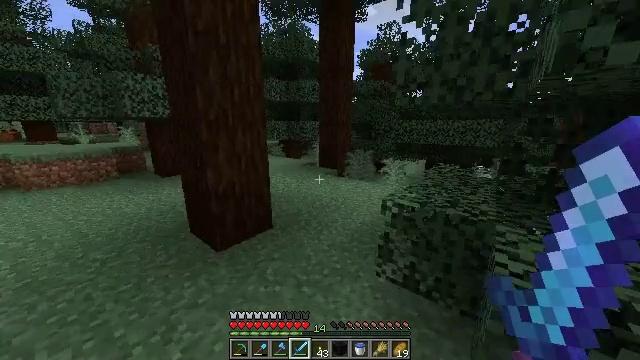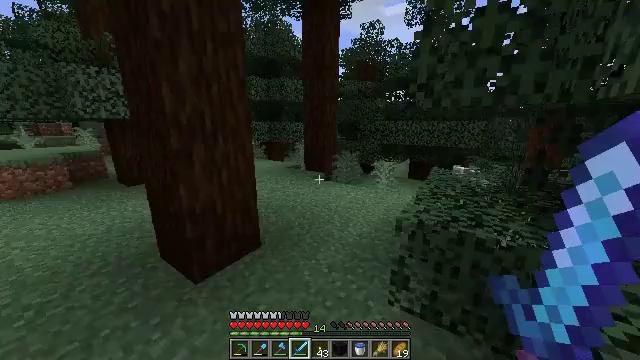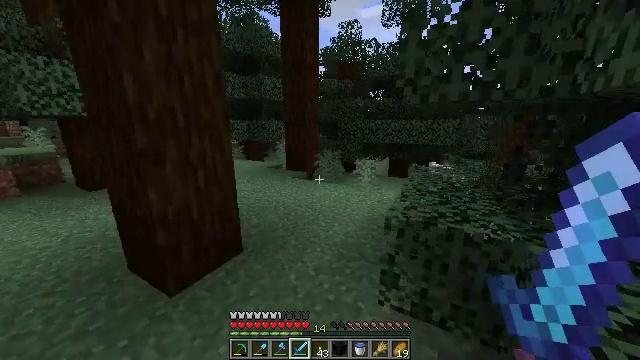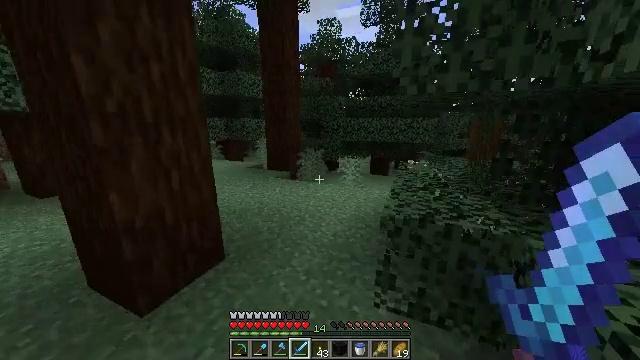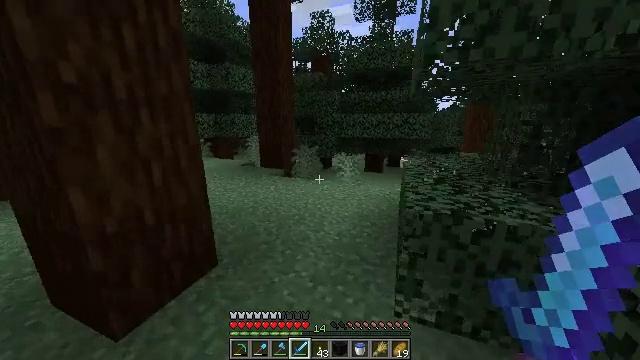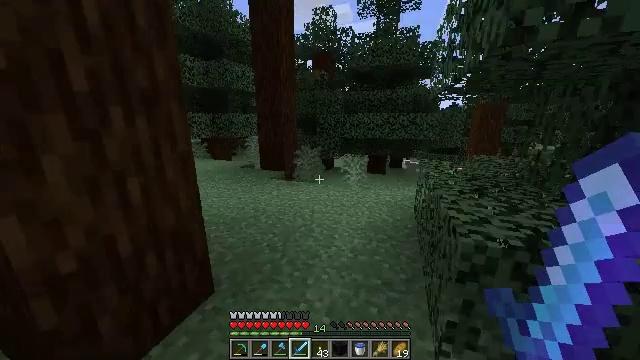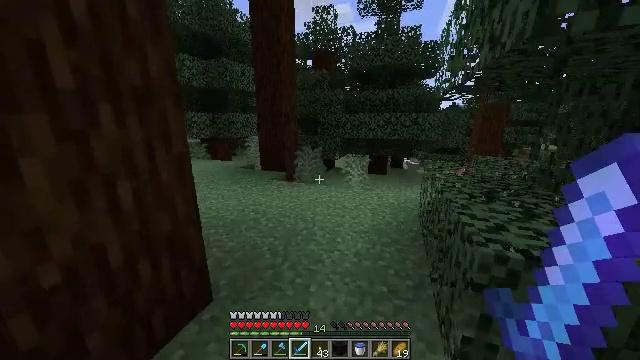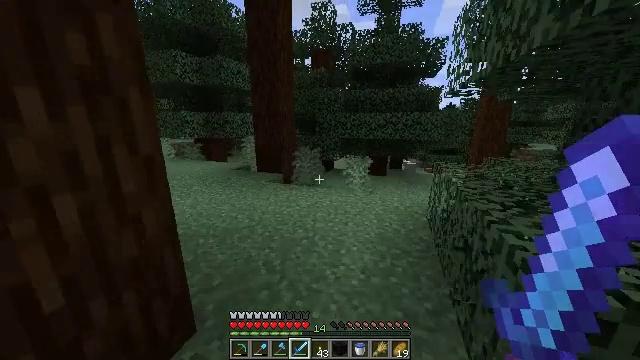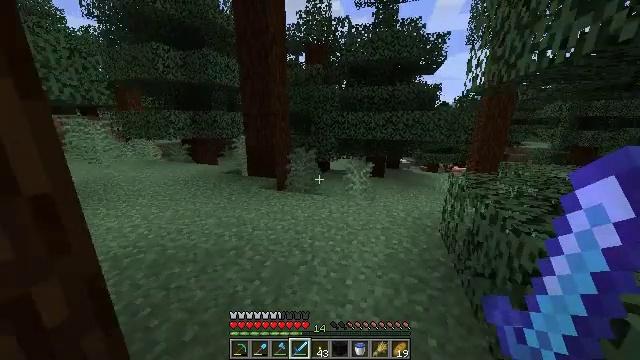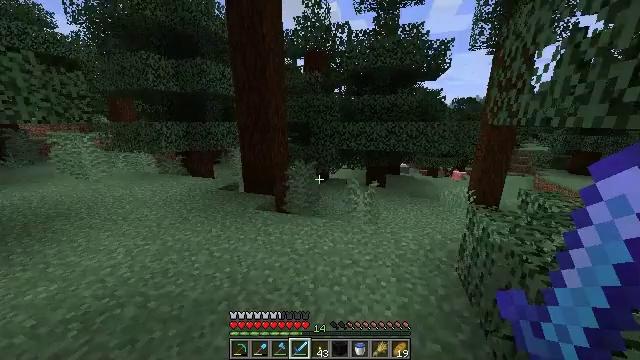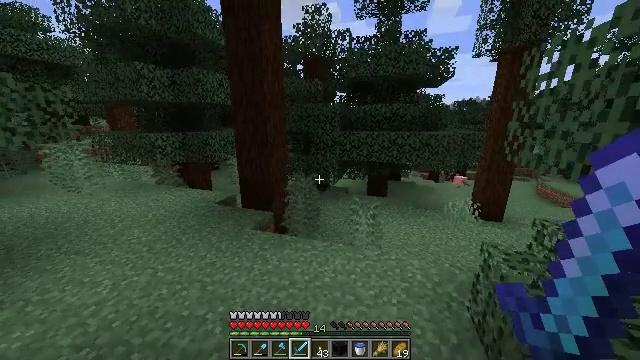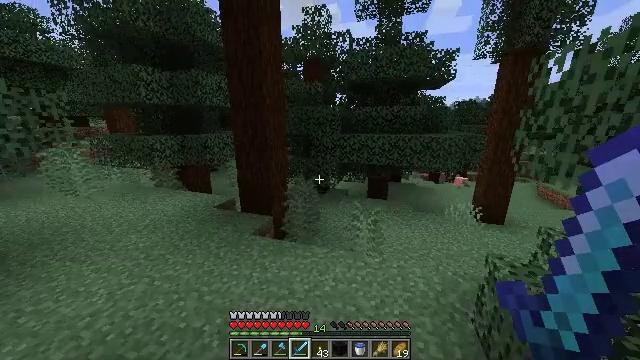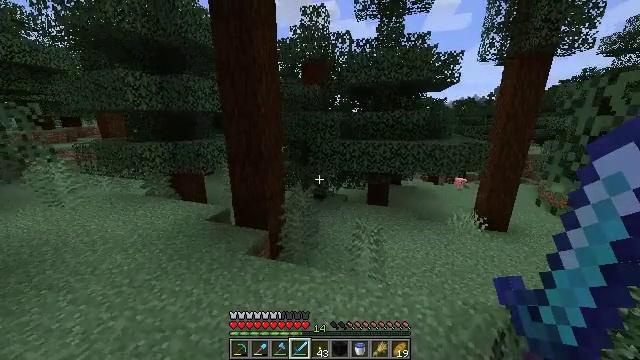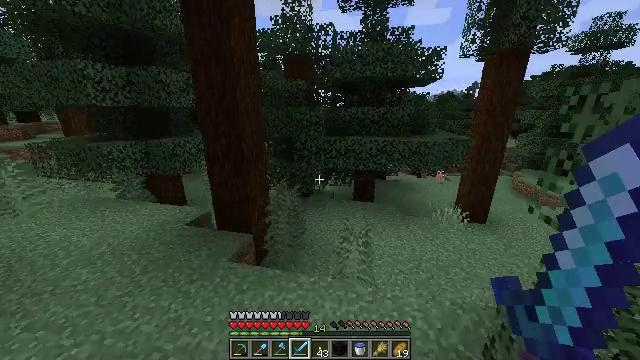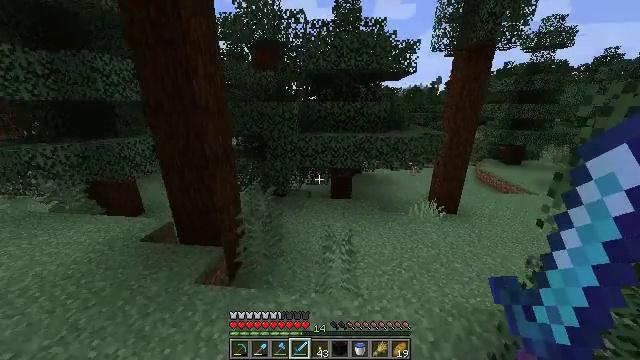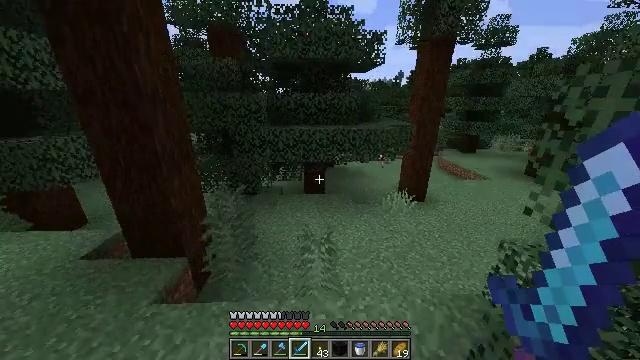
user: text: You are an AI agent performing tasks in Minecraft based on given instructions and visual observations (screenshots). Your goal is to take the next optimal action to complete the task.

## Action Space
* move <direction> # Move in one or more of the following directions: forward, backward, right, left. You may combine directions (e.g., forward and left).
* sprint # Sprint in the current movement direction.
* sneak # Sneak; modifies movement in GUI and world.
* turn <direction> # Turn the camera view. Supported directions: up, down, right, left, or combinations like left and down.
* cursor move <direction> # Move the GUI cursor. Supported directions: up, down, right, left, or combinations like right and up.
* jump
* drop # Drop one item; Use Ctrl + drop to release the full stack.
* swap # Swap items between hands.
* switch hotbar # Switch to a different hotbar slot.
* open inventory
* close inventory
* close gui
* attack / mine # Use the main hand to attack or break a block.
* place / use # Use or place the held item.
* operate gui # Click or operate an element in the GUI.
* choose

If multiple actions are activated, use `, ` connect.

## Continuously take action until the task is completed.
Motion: motion action
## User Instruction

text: Gather materials from the sweet berry bush.
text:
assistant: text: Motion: move forward, sprint, turn right
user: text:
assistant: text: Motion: move forward, sprint, turn right
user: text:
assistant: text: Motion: move forward, sprint, turn right
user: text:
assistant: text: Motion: move forward, sprint, turn right
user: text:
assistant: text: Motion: move forward, sprint
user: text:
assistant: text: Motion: move forward, sprint
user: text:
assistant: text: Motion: move forward, sprint
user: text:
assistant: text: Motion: move forward, sprint, turn right
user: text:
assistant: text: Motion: move forward, sprint, jump
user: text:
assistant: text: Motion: move forward, sprint, jump
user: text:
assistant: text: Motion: move forward, sprint, jump
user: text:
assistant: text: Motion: move forward, sprint, jump
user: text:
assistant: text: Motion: move forward, sprint, turn right and down, jump
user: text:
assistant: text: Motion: move forward, sprint, turn right and down, jump
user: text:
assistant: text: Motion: move forward, sprint, turn right and down
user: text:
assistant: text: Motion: move forward, sprint, turn right and down
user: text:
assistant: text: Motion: move forward, sprint, turn right
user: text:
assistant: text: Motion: move forward, sprint, turn right
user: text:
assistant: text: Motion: move forward, sprint, turn right
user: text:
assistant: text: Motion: move forward, sprint, turn right
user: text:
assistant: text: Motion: move forward, sprint, turn right
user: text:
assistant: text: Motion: move forward, sprint, turn right
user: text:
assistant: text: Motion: move forward, sprint, jump
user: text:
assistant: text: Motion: move forward, sprint, jump
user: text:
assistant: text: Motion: move forward, sprint, jump
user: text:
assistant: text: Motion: move forward, sprint, jump
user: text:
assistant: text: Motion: move forward, sprint, jump
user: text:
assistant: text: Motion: move forward, sprint, jump
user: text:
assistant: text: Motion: move forward, sprint, jump
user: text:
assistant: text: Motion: move forward, sprint